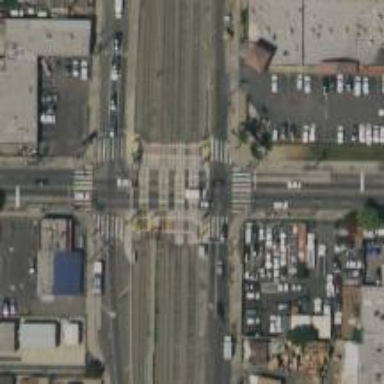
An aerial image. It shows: Railway crossing.